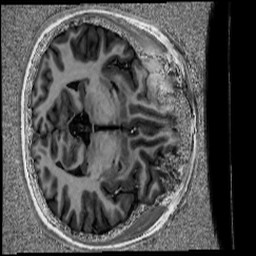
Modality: UNIT1
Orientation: axial
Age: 23
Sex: female
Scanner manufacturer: siemens
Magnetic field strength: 6.98 T
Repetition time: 6 s
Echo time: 0.00283 s